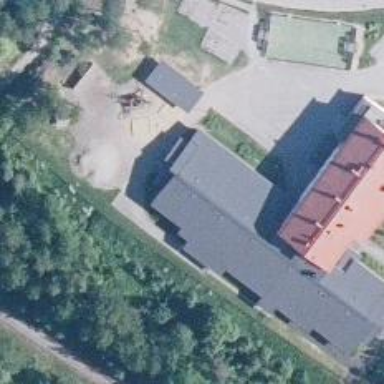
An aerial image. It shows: Kindergarten.